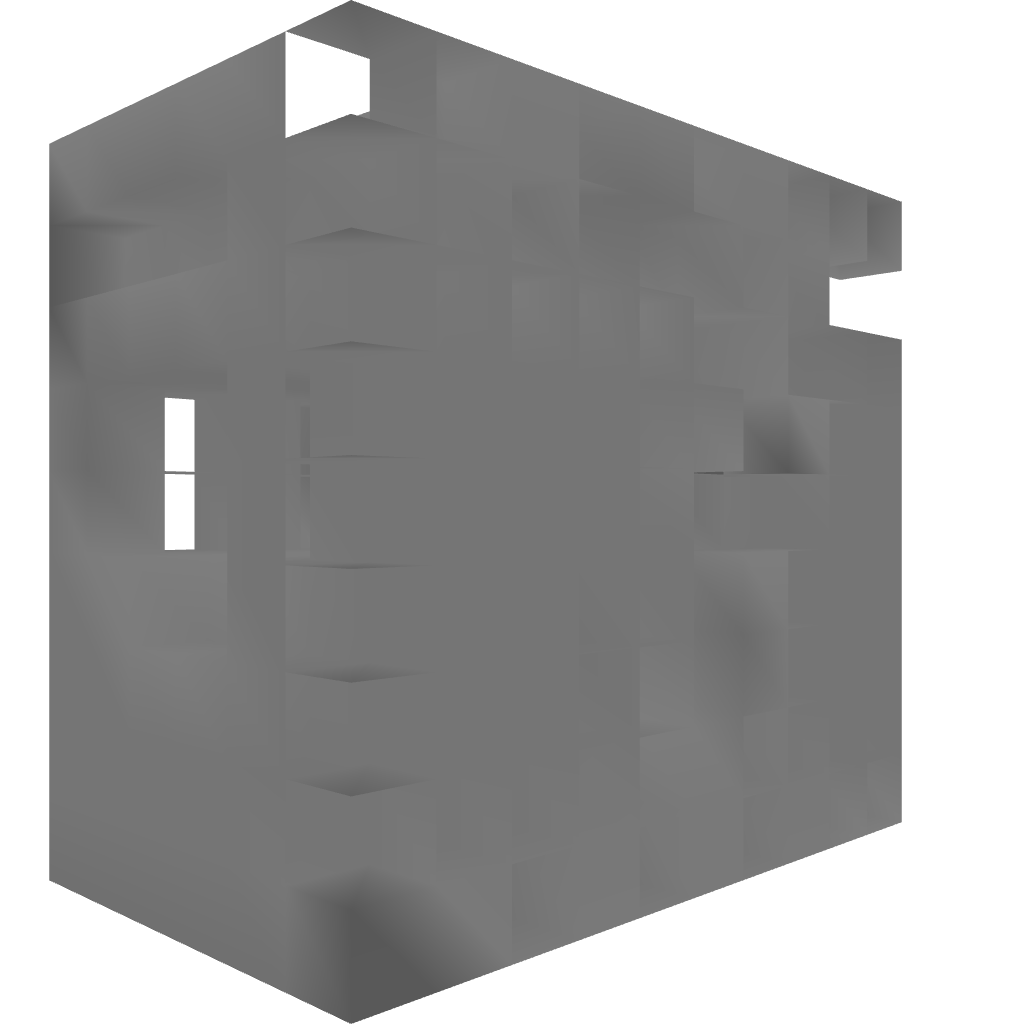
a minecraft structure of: Tunnel Trap bad low quality